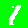
Digit: 1